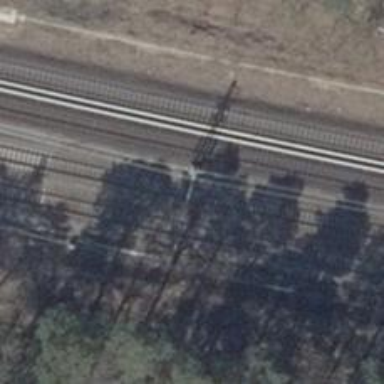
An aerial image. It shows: Milestone along the railway with catenary mast.